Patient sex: M
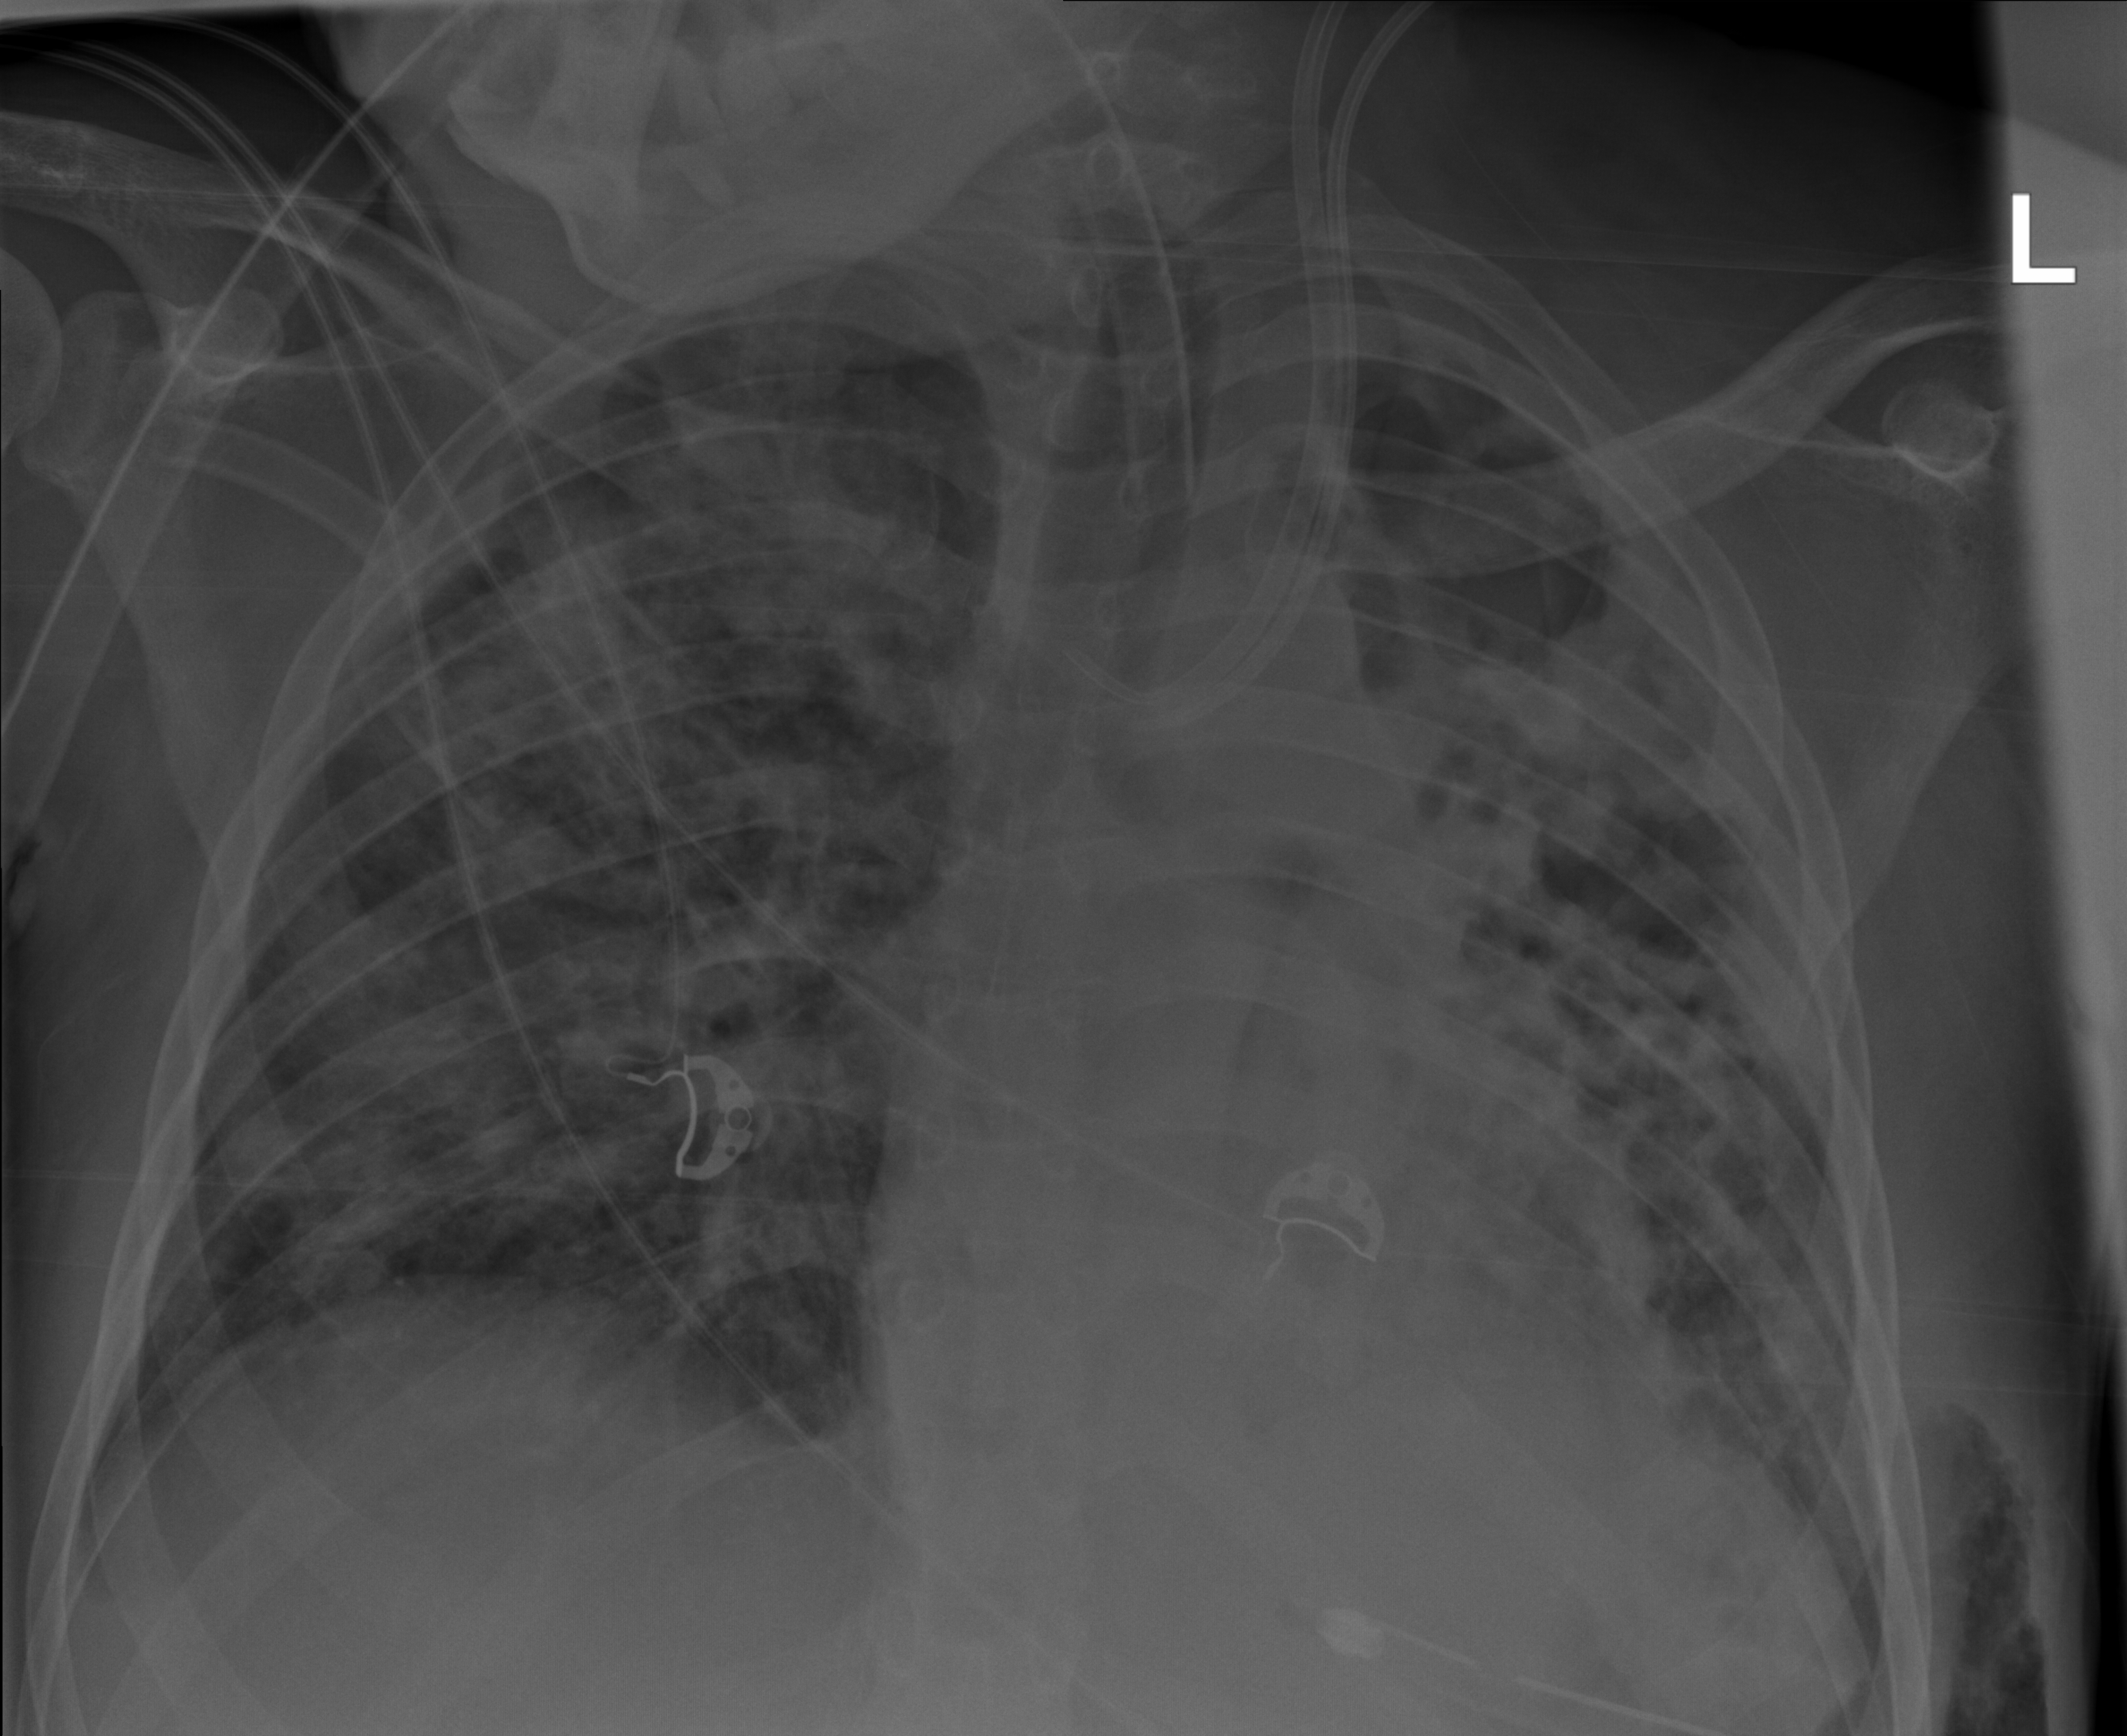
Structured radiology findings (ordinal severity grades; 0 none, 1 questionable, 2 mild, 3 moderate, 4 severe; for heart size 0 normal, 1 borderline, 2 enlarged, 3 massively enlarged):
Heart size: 1
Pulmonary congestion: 1
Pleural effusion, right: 0
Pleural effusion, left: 2
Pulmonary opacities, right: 3
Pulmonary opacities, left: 3
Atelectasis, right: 2
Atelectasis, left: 2